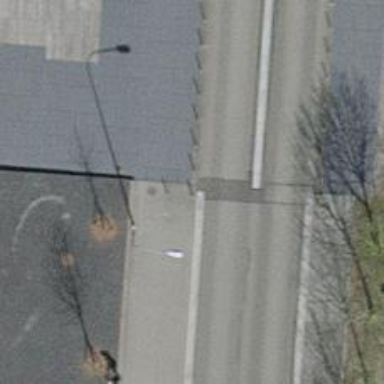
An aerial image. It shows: Bollard barrier.